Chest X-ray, AP view. Patient: 58 years old, sex F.
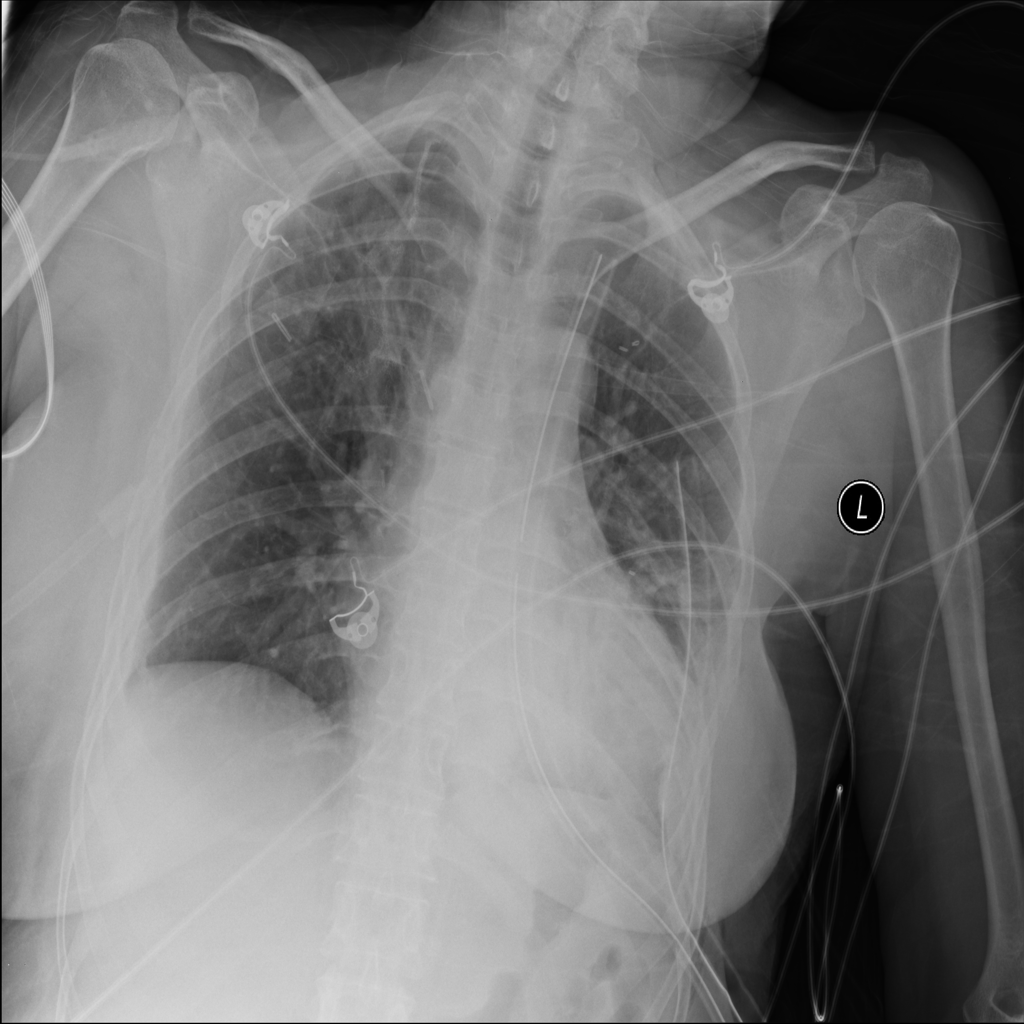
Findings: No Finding